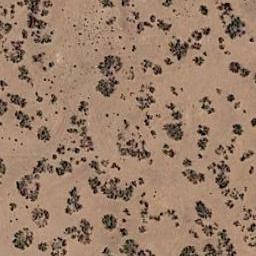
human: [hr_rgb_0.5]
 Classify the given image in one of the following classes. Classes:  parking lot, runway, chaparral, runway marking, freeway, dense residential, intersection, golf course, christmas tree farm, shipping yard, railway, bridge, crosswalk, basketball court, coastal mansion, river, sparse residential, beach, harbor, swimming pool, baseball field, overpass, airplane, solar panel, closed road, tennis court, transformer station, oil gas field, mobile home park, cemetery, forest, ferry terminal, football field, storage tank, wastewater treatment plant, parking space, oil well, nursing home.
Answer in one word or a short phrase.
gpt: chaparral